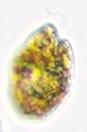
Label: Akashiwo